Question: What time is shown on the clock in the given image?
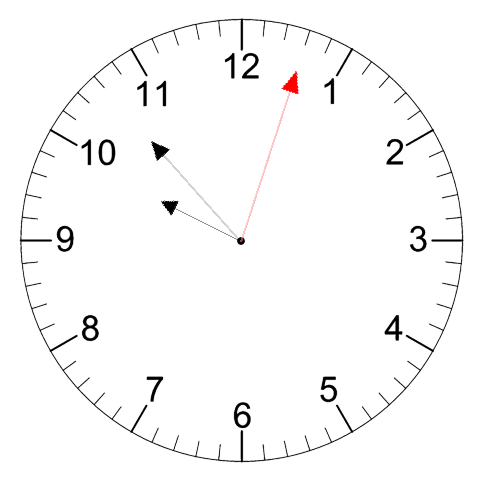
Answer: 09:53:03